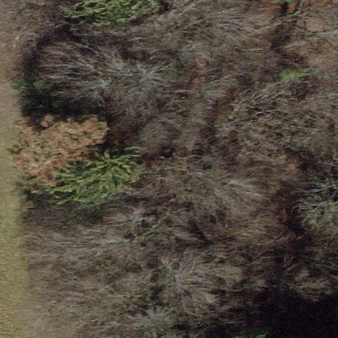
Label: other